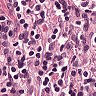
Metastatic tissue present: no